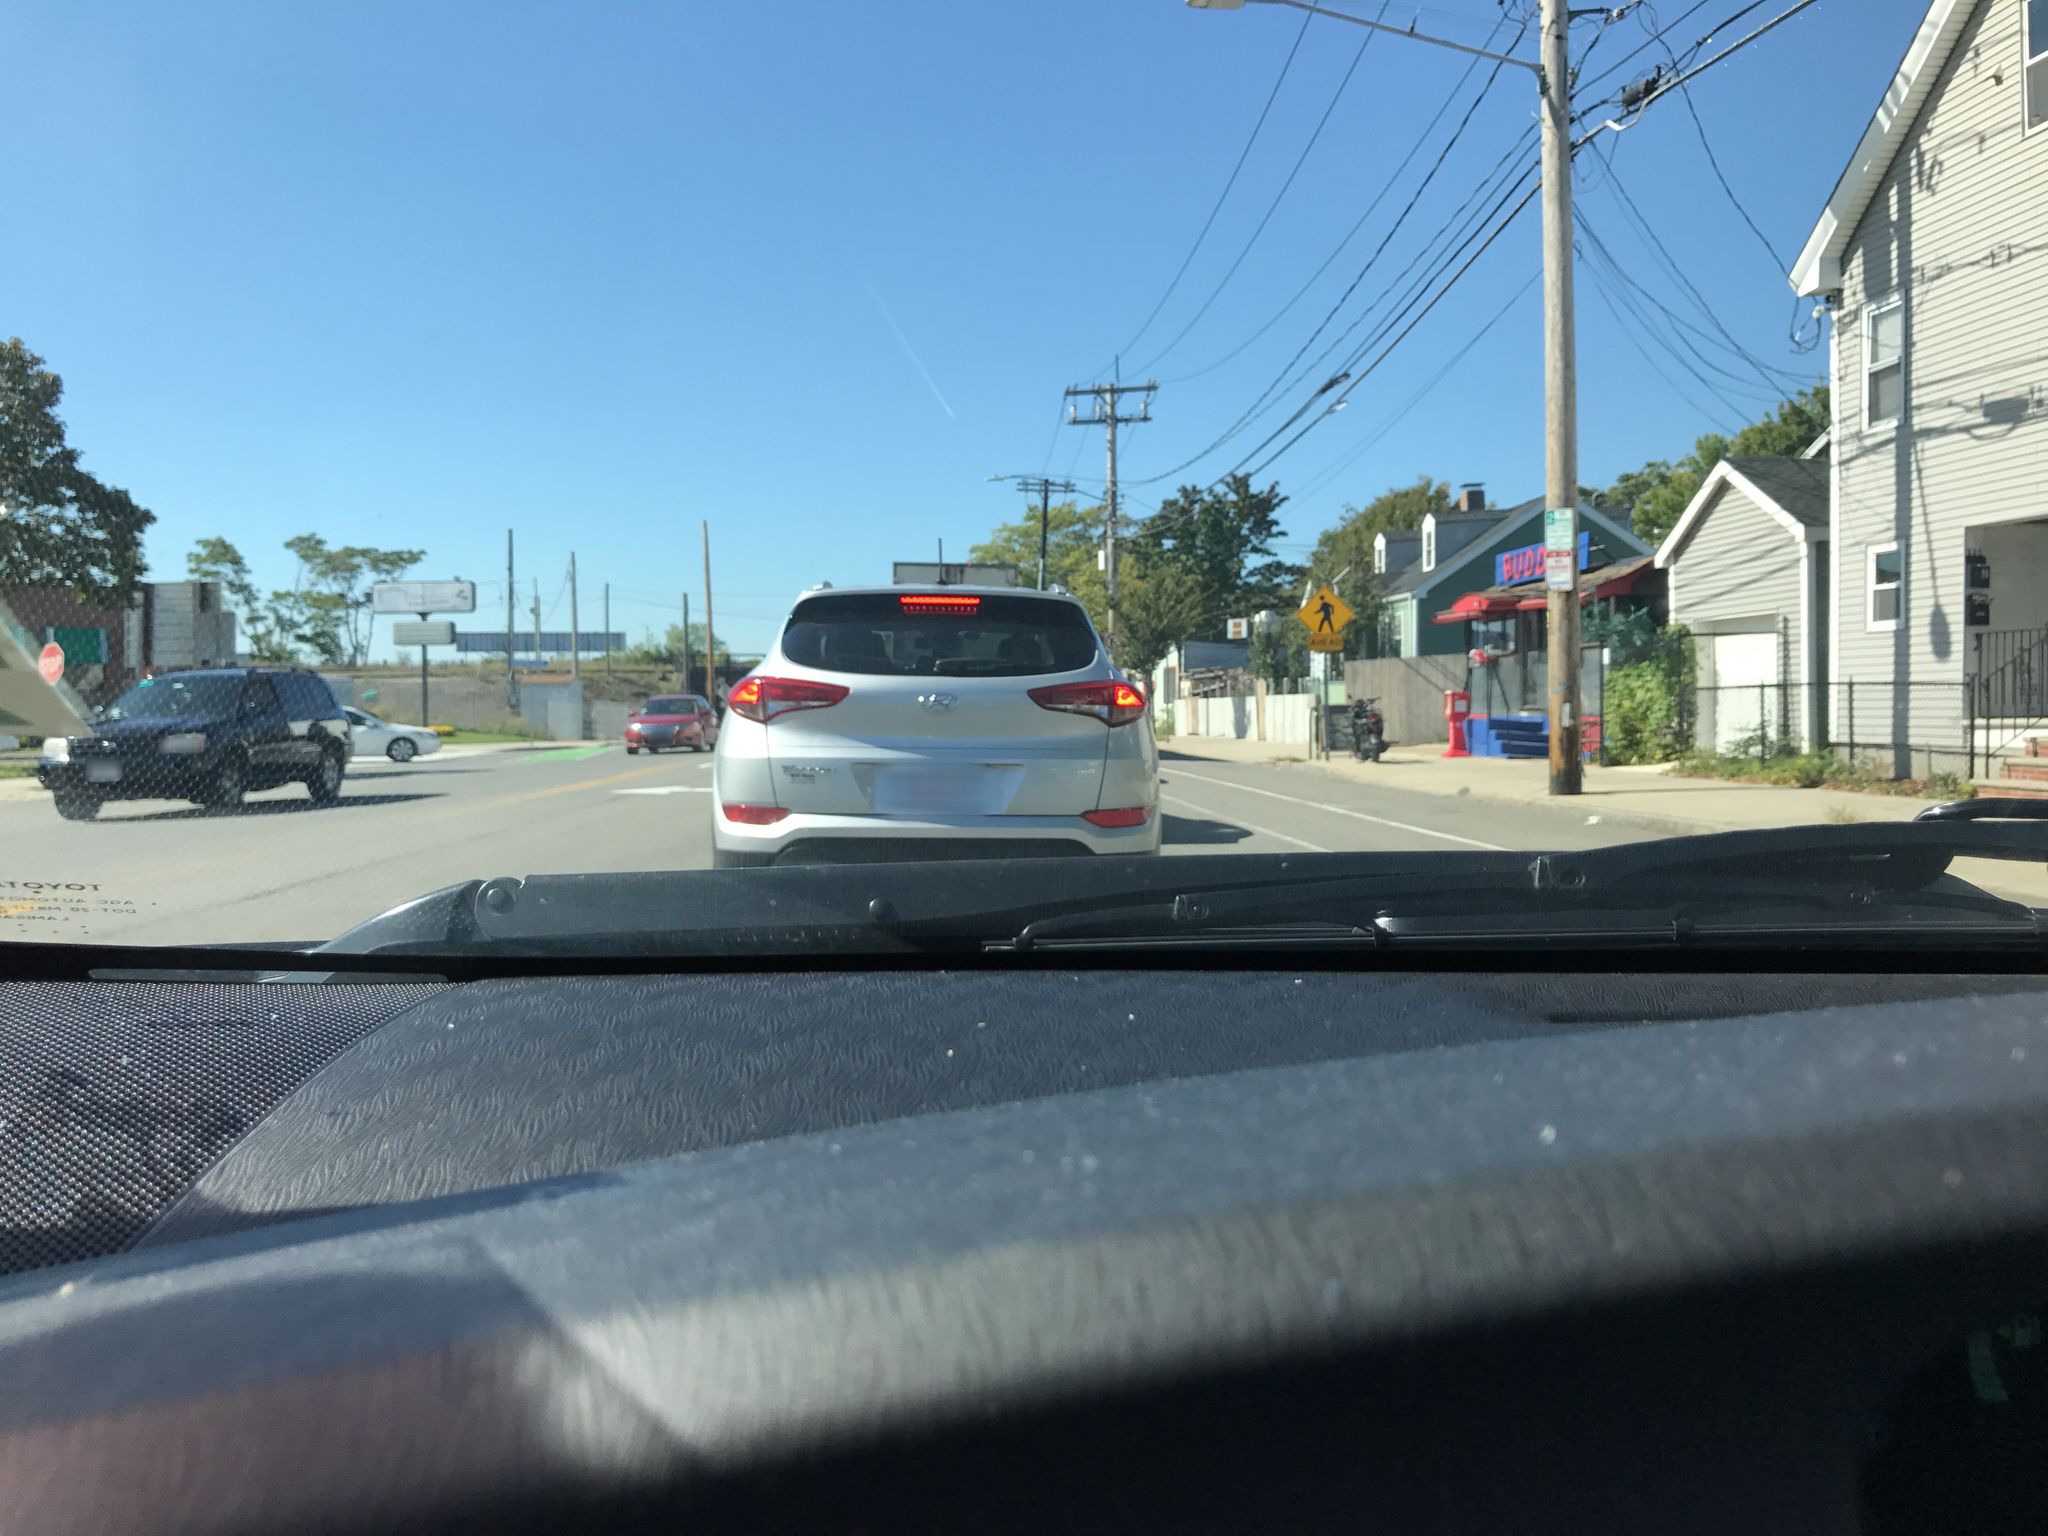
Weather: clear
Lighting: day
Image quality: good
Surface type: driving surface
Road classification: secondary
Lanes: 3, 2
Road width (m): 21.3
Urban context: urban centre
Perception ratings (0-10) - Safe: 4.13, Lively: 8.45, Beautiful: 0.68, Boring: 3.5, Depressing: 4.57, Wealthy: 2.88